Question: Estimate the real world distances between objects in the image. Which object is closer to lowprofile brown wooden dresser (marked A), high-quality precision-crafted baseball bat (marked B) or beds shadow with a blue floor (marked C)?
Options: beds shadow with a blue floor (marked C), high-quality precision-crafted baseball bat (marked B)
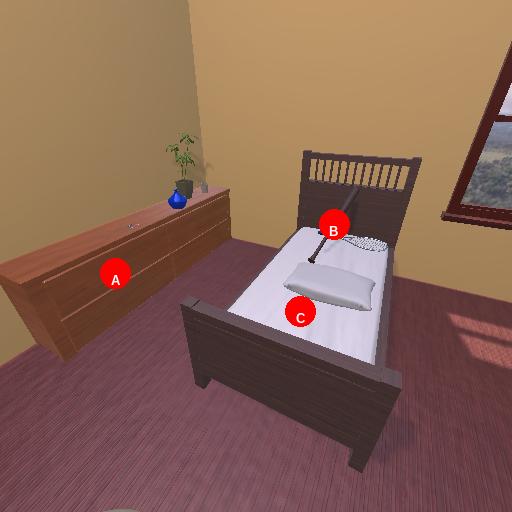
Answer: beds shadow with a blue floor (marked C)